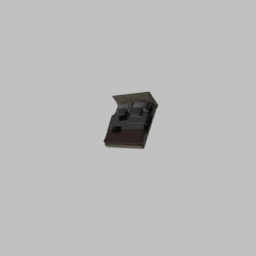
Label: furniture